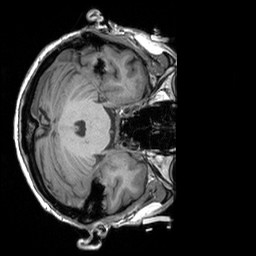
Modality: T1w
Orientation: axial
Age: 75
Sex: male
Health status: healthy
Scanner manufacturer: siemens
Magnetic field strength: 3 T
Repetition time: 2.3 s
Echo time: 0.00303 s